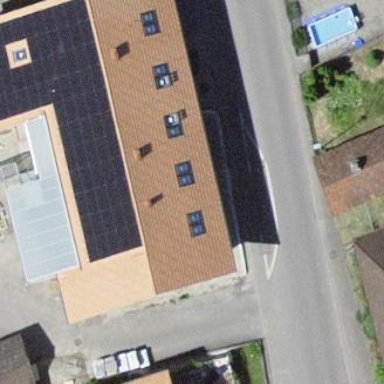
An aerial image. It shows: Restaurant building.